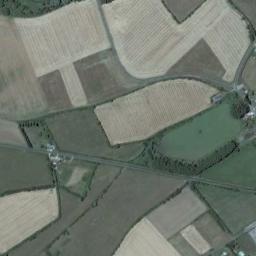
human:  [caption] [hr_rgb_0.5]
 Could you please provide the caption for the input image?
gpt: There are some light green and bare rectangular farmland .

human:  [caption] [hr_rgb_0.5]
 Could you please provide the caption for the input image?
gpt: Some rectangular farmlands of different colors and sizes are on the ground .

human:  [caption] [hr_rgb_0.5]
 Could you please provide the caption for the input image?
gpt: There are many rectangular farmlands of different sizes and shades .

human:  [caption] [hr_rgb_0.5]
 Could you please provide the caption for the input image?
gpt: Many rectangular-shaped farmlands of varying sizes mixed with green, Khaki, and brown .

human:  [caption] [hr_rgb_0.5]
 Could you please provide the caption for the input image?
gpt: There are some rectangular farmlands of different colors or sizes .